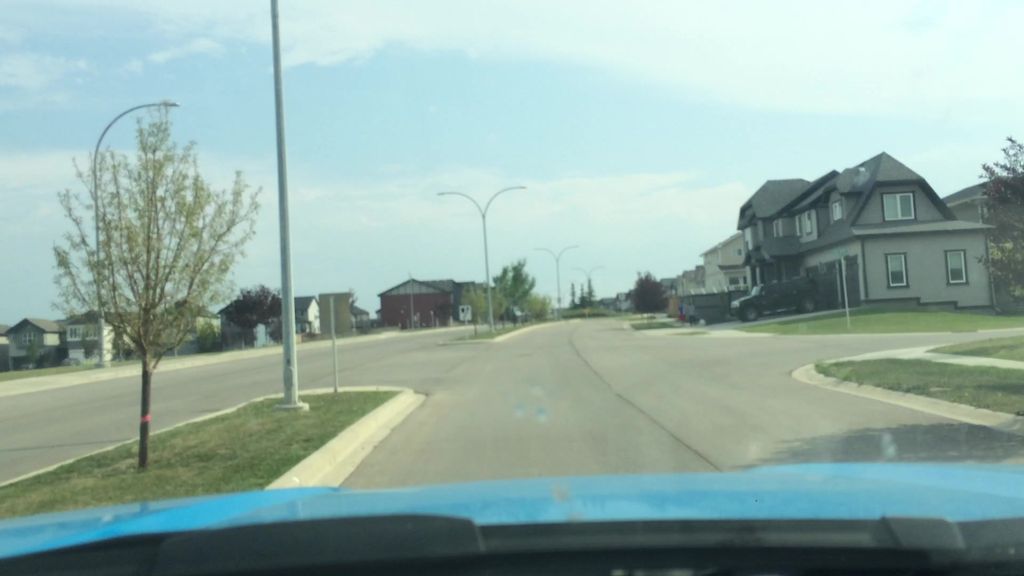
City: calgary